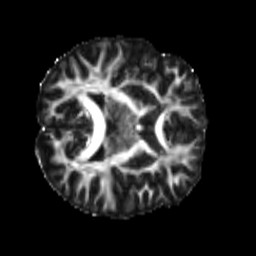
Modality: FA
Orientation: axial
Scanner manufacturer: siemens
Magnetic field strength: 3 T
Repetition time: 4 s
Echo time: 0.0594 s